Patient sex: M
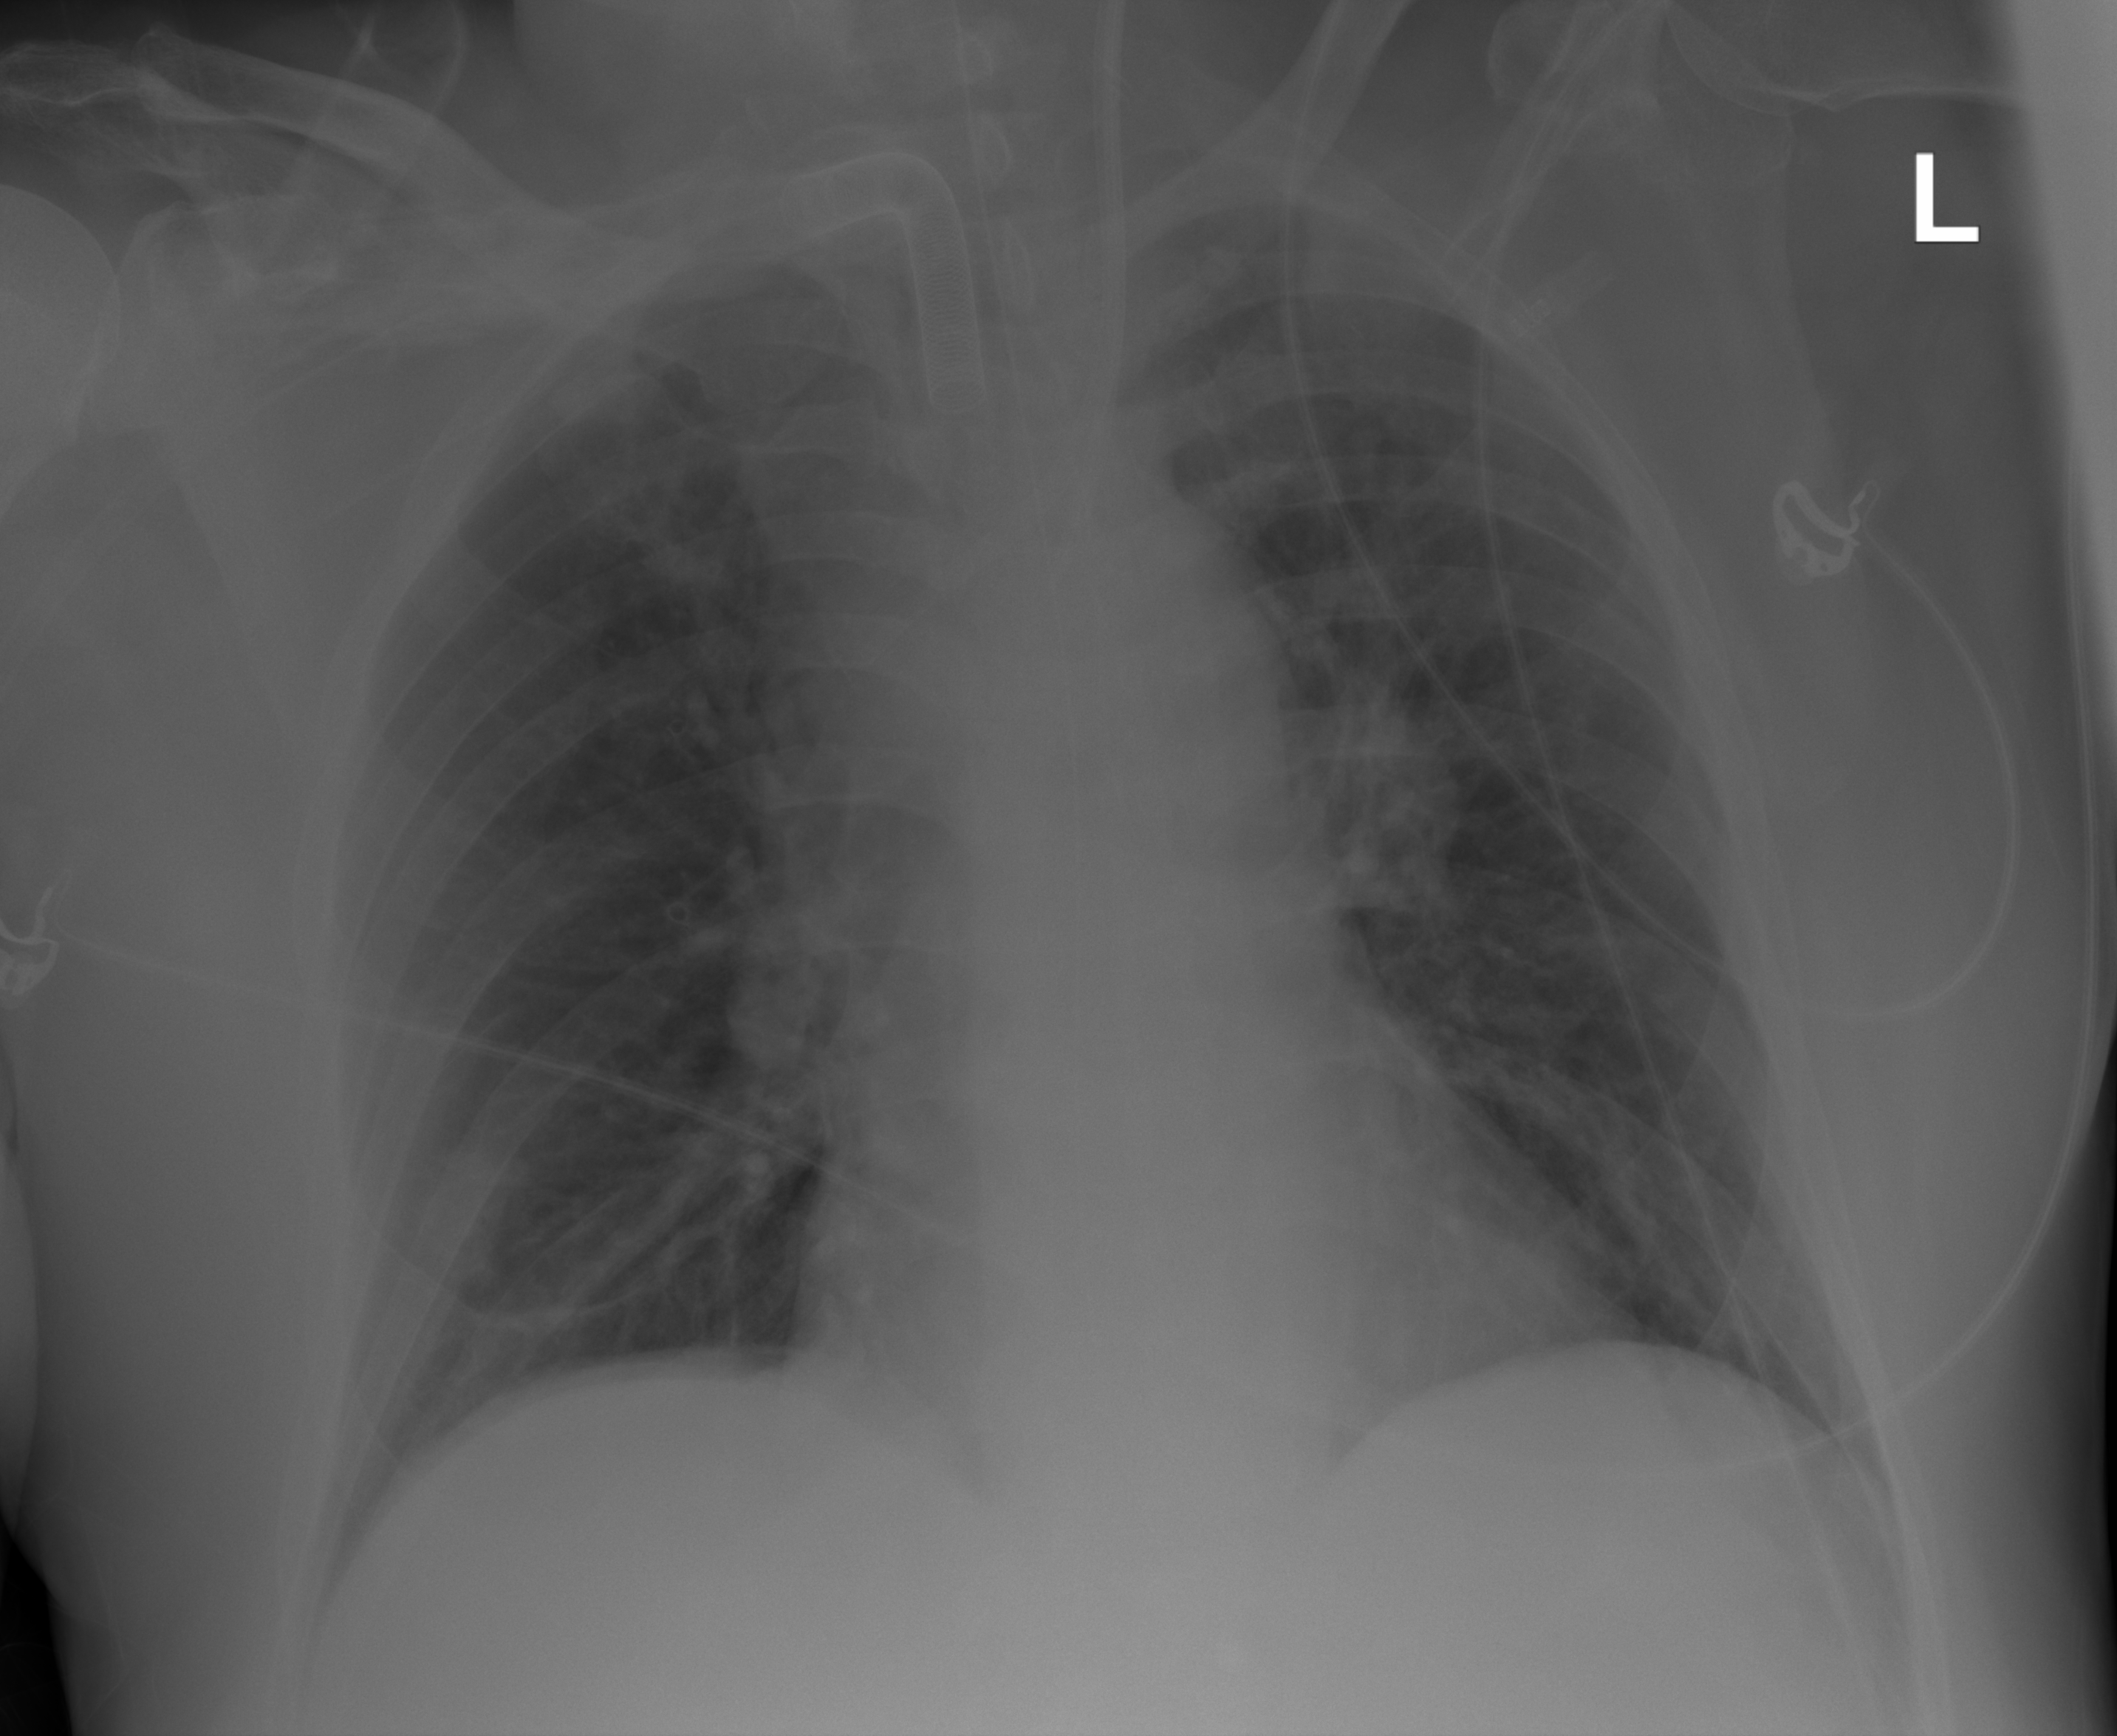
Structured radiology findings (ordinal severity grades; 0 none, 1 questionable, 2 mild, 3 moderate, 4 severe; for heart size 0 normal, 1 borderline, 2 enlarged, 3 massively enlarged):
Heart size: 0
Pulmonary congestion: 2
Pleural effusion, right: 0
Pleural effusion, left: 0
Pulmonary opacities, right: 0
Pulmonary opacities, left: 0
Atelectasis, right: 2
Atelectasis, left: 2